Question: I have 4 divs inside a div
'''
<div style="margin: 30px;">
<div class="awmDiv">Here you have the drop down menu</div>
<div class="awmDiv">Some Text</div>
<div class="awmDiv">Here is the textarea</div>
<div class="awmDiv">Buttons</div>
</div>
'''
Each of these child divs have:
'''
.awmDiv {
width: 40%;
/* background-color: orange; */
}
'''
and the textarea and drop down menu components occupy:
'''
.awmDivComps {
width: 100%;
}
'''
Now looking at the image:

Why are the 'drop down menu' and 'textarea' fields not in line with one another and how to align them properly?
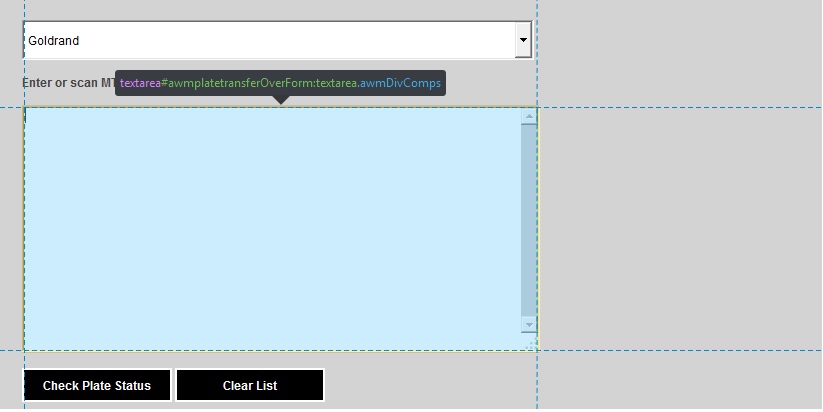
Answer: You're having a box model issue. Try 'box-sizing: border-box':
'''
.awmDiv {
width: 40%;
}
.awmDivComps {
width: 100%;
box-sizing: border-box;
}
'''
'''
<div style="margin: 30px;">
<div class="awmDiv">
<select class="awmDivComps"></select>
</div>
<div class="awmDiv">
<textarea class="awmDivComps"></textarea>
</div>
</div>
'''